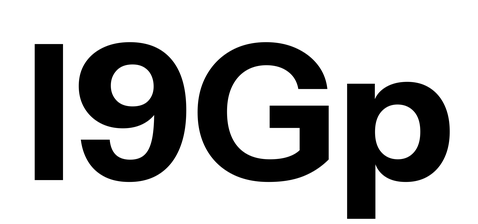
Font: InstrumentSans_Bold